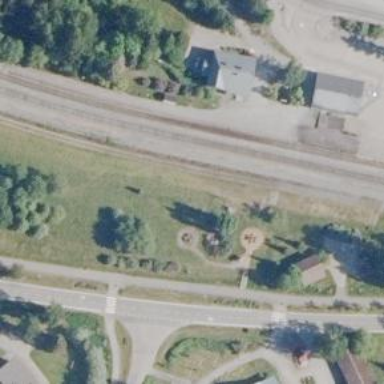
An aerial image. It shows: Historic cannon.